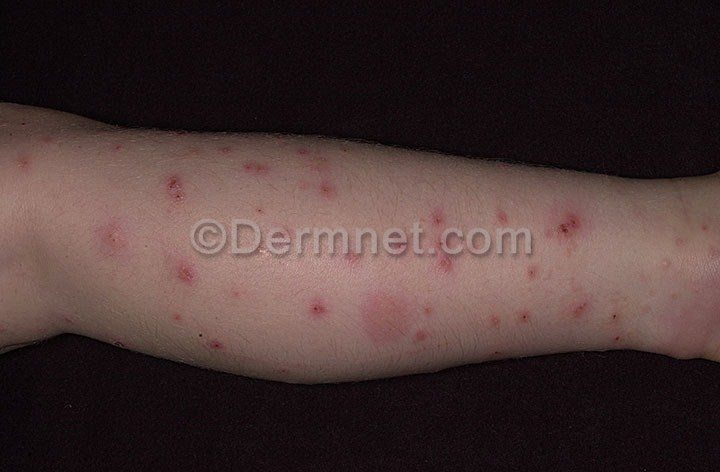
Disease: Scabies Lyme Disease and other Infestations and Bites